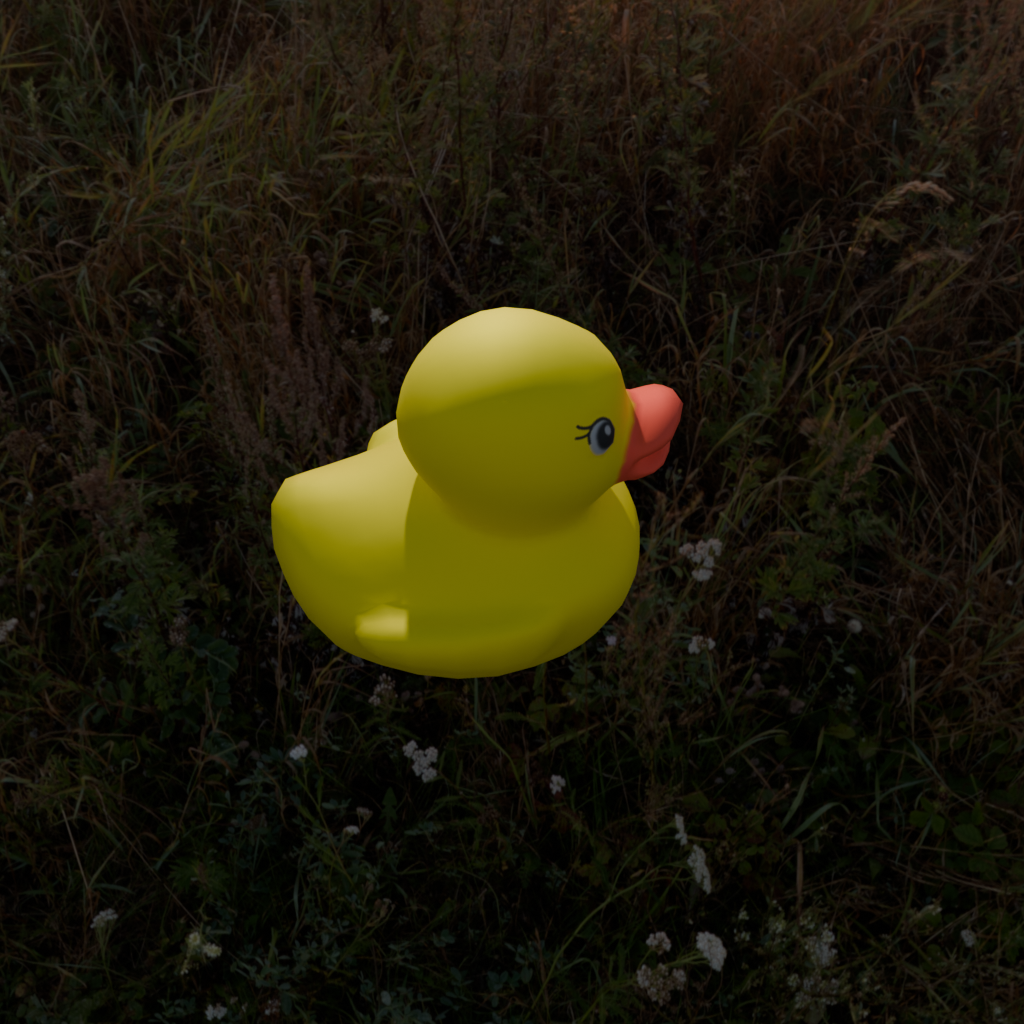
an image of a yellow rubber duck seen from <right_top> in a meadow at dawn with paths through the vegetation.